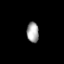
Tissue: lung
Cell type: Epithelial cells
Senescence score: 0.5598
Nuclear area (px): 240
Mean DAPI intensity: 163.583